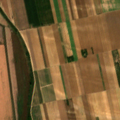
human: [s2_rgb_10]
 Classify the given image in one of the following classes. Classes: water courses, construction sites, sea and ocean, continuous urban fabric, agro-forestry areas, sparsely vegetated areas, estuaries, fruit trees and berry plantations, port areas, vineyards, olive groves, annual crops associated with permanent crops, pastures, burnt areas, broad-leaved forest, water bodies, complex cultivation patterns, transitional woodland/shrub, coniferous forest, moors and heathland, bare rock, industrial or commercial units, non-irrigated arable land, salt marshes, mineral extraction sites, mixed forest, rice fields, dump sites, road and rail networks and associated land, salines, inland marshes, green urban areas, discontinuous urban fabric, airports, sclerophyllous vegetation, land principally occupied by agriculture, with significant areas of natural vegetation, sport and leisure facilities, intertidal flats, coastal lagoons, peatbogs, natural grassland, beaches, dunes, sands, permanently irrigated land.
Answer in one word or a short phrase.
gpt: non-irrigated arable land, transitional woodland/shrub